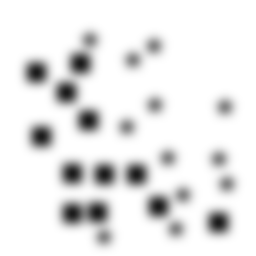
Squares: 12
Triangles: 0
Stars: 12
Total shapes: 24